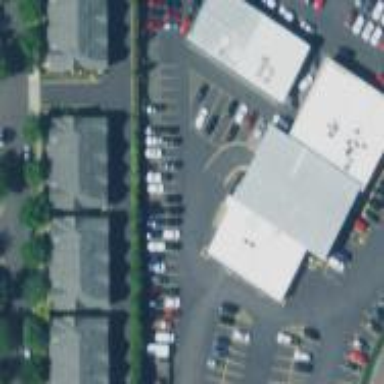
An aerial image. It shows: Car shop building.